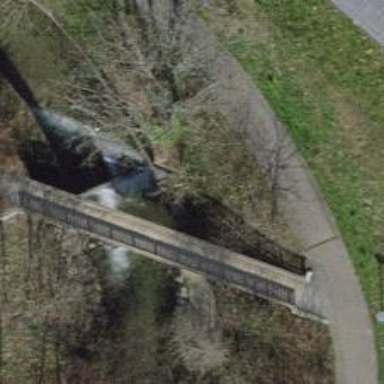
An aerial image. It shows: Path leading to bridge.